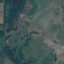
Label: Pasture